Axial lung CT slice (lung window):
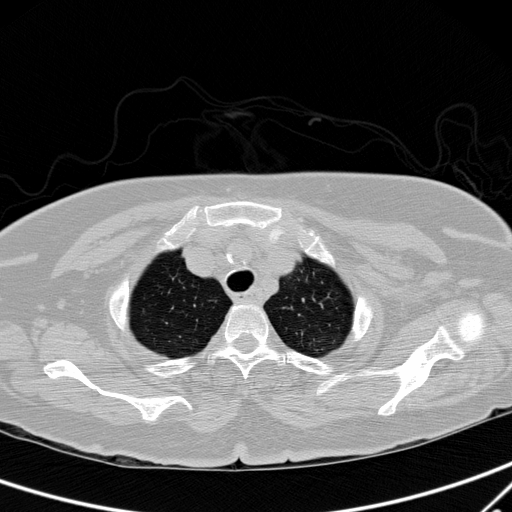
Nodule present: no